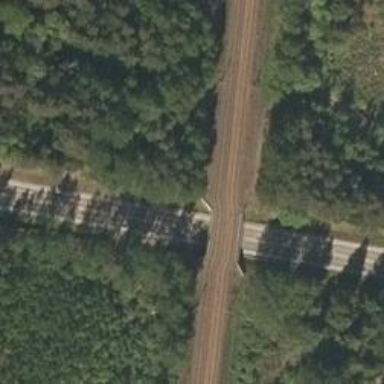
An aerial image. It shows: Railway bridge with electrified contact lines.